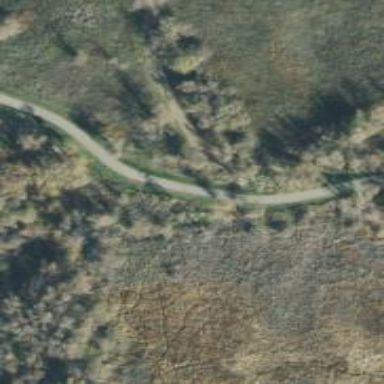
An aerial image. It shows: Bridleway.